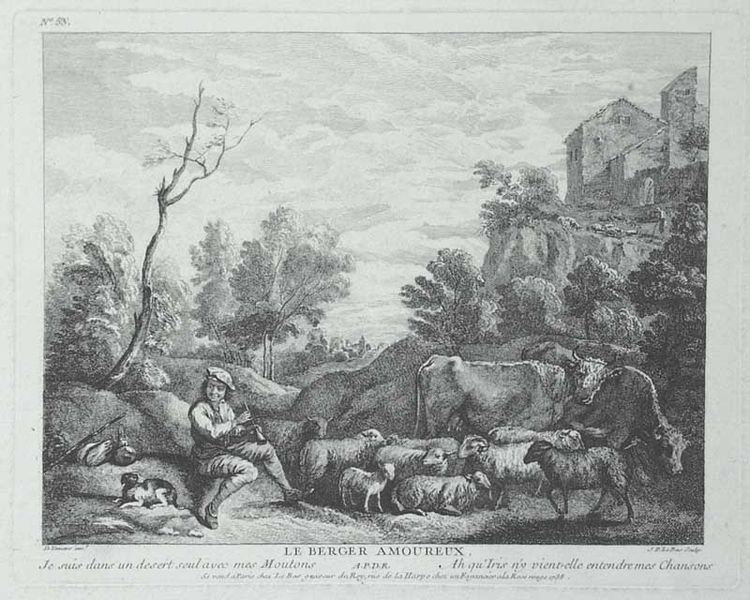
Titel: Le berger amoureux
Künstler: Jacques-Philippe Lebas
Standort: Karlsruhe
Institution: Staatliche Kunsthalle Karlsruhe
Schlagwörter: baum, berg, blätter, felsen, himmel, mann, schatten, weiß, wolken, bäume, landschaft, menschen, sitzen, stadt, äste, frankreich, grau, hut, licht, schwarz, zeichnung, gebäude, haus, hund, hunde, tier, tiere, weg, wiese, wolke, hemd, hose, kappe, mütze, steine, tod, horn, instrument, ast, baumstamm, horizont, häuser, hügel, kühe, natur, stamm, strauch, vieh, weide, busch, büsche, rauch, sträucher, land, sitzend, blatt, musik, renaissance, wald, anhöhe, sack, stock, hündchen, schrift, liebe, papier, stab, bündel, berge, fels, dorf, grafik, graphik, grasen, herde, kahl, kuh, rind, schlucht, bauernhof, hof, idylle, pause, rast, französisch, häuse, böschung, querformat, spielen, pfeife, rauchen, inschrift, musikinstrument, musizieren, sitzt, junge, bauer, spiel, ruine, lamm, rinder, schaf, knabe, burg, weiden, druck, druckgraphik, schwarzweiss, druckgrafik, radierung, stich, titel, bullen, text, ruinen, flöte, ländlich, verliebt, wanderer, hörner, arkadien, hirtenstab, ranzen, kupferstich, lämmer, schafe, bulle, ochsen, stier, stiere, lämmchen, hirte, hüten, schäfer, hirtenjunge, wegesrand, ziegenhirte, ochs, schafherde, kuperstich, proviant, toter baum, hirt, hüter, hütehund, hung, bukolik, berger, grfik, schalmei, baim, schäferszene, hirtenszene, rindviecher, arcadia, 1510, +, liebend, bnäume, le berger amoureux, verdorrter baum, franfreich, la berger amoureux, bukolika, amoureux, todholz, südalpiin, wwild, dchsfels, süpiel, moutons